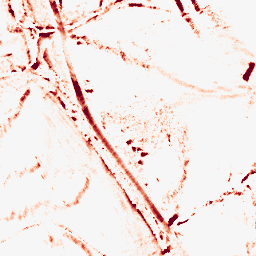
Category: morphological
Decomposition family: morphological_diamond
Decomposition parameters: operation: opening
radius: 5
Upsampling method: sinc_blackman
Upsampling parameters: scale: 8
kernel_size: 16
Upsampling scale: 8